Field crop: maize
Growth stage: 2
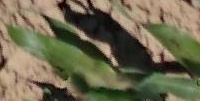
Species: maize